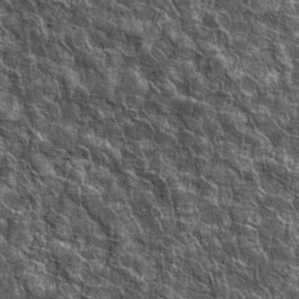
Label: non_frost